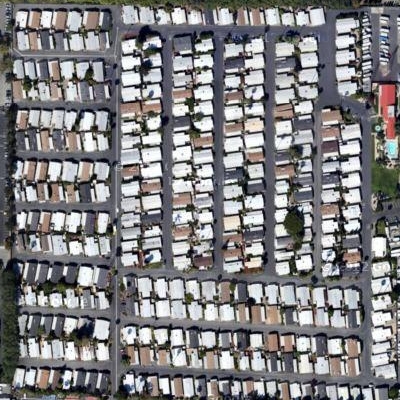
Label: fResident